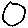
Label: circle